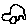
Label: car